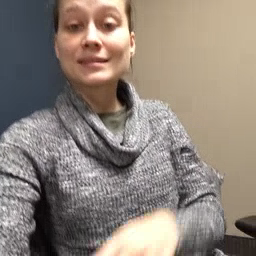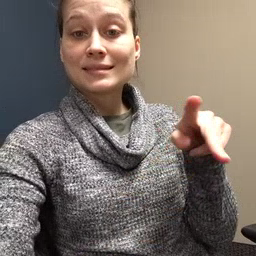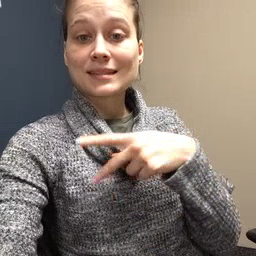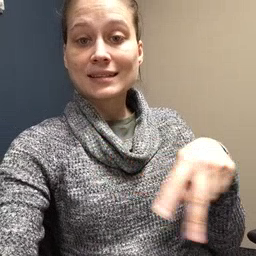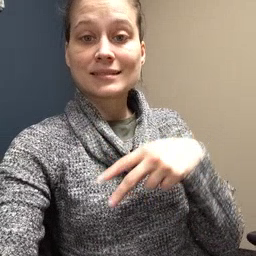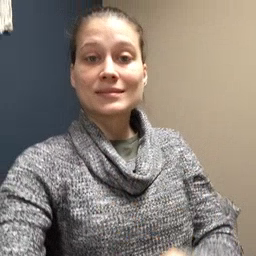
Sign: dance